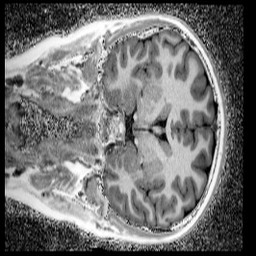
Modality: UNIT1_denoised
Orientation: coronal
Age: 13
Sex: female
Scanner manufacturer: siemens
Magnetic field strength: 3 T
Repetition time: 4 s
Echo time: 0.00299 s